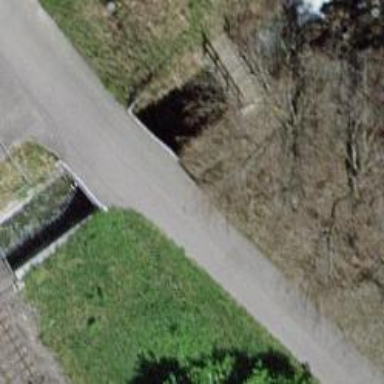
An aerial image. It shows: Cycleway bridge with asphalt surface.